Interaction volume radius: 10 \u00c5
Interaction volume height: 20 \u00c5
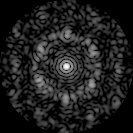
Disorder parameter: 0.6937